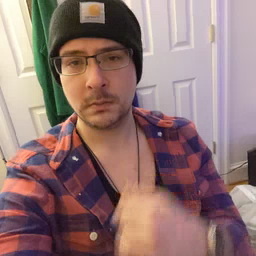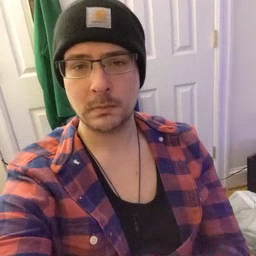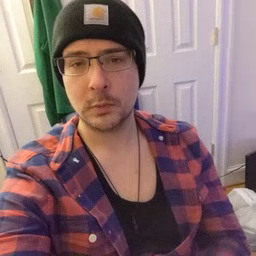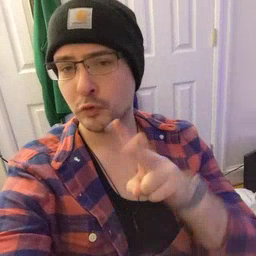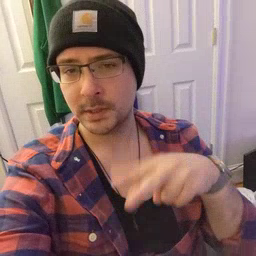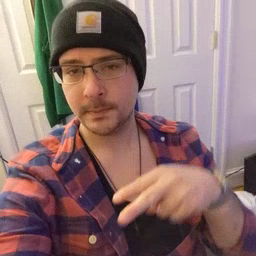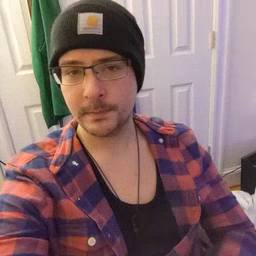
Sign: read